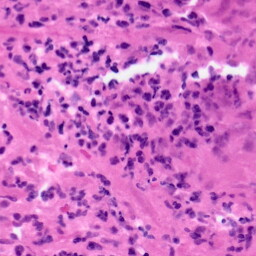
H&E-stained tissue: Pancreatic